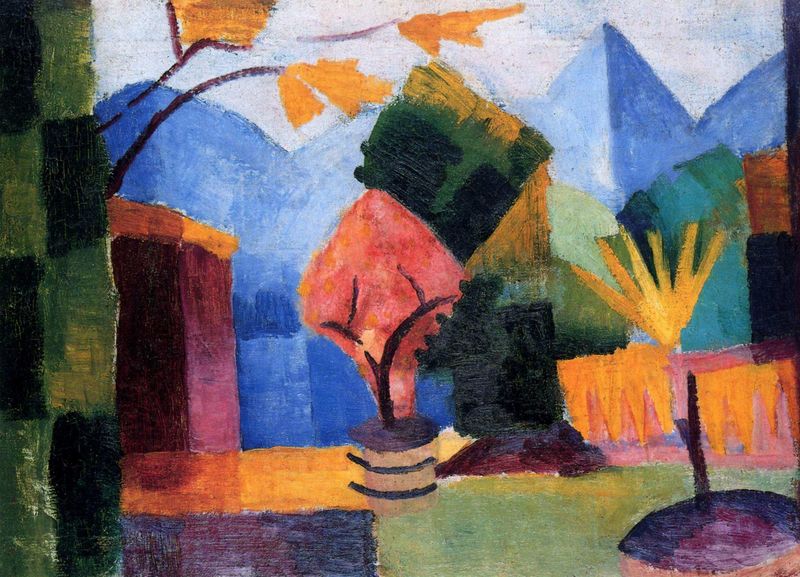
Titel: Garten am Thuner See
Künstler: August Macke
Standort: Bonn
Institution: Kunstmuseum
Schlagwörter: baum, berg, blau, blätter, gemälde, himmel, laub, schatten, wasser, weiß, bäume, cezanne, dreieck, gelb, grün, kubismus, kubistisch, landschaft, see, äste, blume, blumen, braun, bunt, hell, licht, orange, schwarz, blüten, dach, gebäude, haus, park, rasen, rot, wiese, expressionismus, flächig, karo, karriert, ast, feld, felder, horizont, hügel, natur, stamm, zweige, busch, gebüsch, hütte, blatt, pflanze, pflanzen, rosa, wald, brunnen, oval, garten, hellblau, blumentopf, kübel, ornage, topf, farbig, ecke, süden, abstrakt, berge, farben, fläche, flächen, gebirge, gipfel, dunkelgrün, farbe, formen, lila, violett, linien, streifen, palme, rechtecke, töpfe, helligkeit, eckig, minimalistisch, paul, form, schawrz, kreise, macke, kunst, würfel, ecken, flecken, quadrate, raute, kristall, lanschaft, palmen, farbfelder, topfpflanzen, dreiecke, dreieckig, geometrie, vierecke, blauer reiter, klee, kandinsky, paul klee, rasenfläche, blau rot, franz marc, marc, august macke, facettierung, palmenwedel, zauberwald, grün gelb, planzkübel, blaues land, rechrtecke, gefelckt